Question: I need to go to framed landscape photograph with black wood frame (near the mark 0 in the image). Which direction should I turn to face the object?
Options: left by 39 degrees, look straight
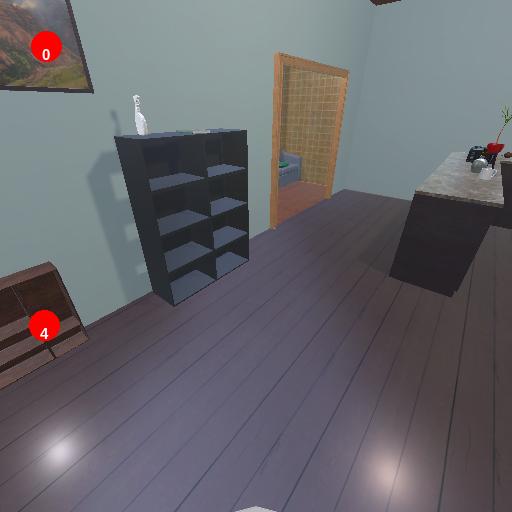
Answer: left by 39 degrees